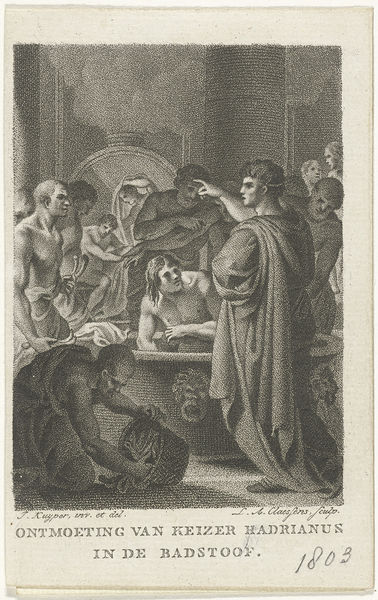
Titel: Keizer Hadrianus in bad
Künstler: Lambertus Antonius Claessens
Standort: Amsterdam
Institution: Rijksmuseum
Schlagwörter: column, columns, men, robes, white, black, formal, gray, hair, old, table, gown, print, brown, smoke, greek, man, naked, nude, roman, german, tower, drawing, paper, black and white, coat, etching, faces, writing, emperor, basket, cape, cloak, rome, style, pointillism, bald, ears, engraving, finger, bathing, towel, steam, work, working, pointing, kneeling, standing, lion, latin, text, words, slave, bath, tub, buckets, keiser, bucket, writting, title, leader, furnace, hard, rim, baths, gesturing, towels, 1803, hadrian, hadrianus, badstoof, imperator, pontilism, 무언가를 설명하는 사람들과 경청하는 사람들